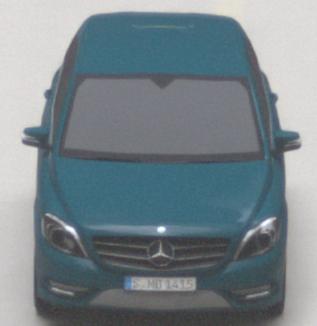
Make: Mercedes-Benz
Model: B 180 BlueEFFICIENCY
Detailed model: B-Class (246)
Model produced from: 2011/11
Model produced until: 2012/10
Doors: 5
Color: blue
Road condition: dry road
Daytime: midday
Contrast: medium contrast